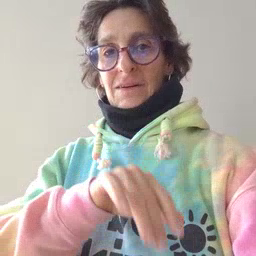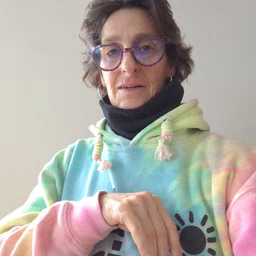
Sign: elephant